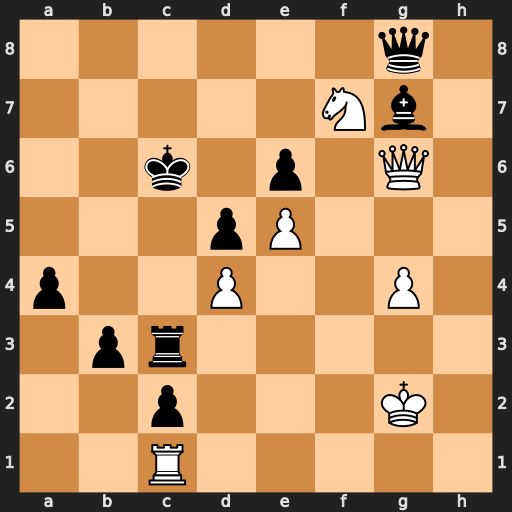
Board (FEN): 6q1/5Nb1/2k1p1Q1/3pP3/p2P2P1/1pr5/2p3K1/2R5
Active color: w
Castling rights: -
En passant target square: -
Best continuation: Qxe6+ Kb5 Nd6+ Kb4 Qxg8